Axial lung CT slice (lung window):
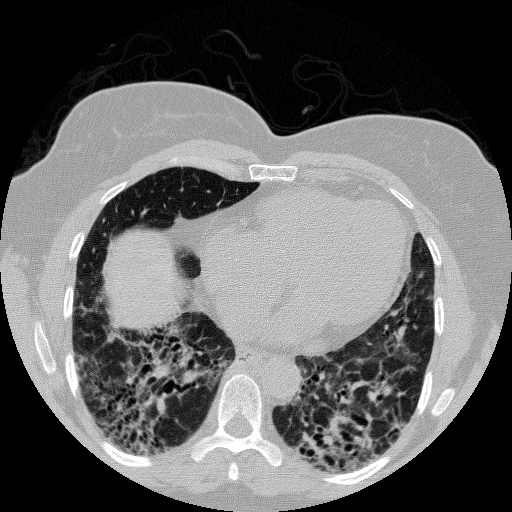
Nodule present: no